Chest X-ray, AP view. Patient: 58 years old, sex M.
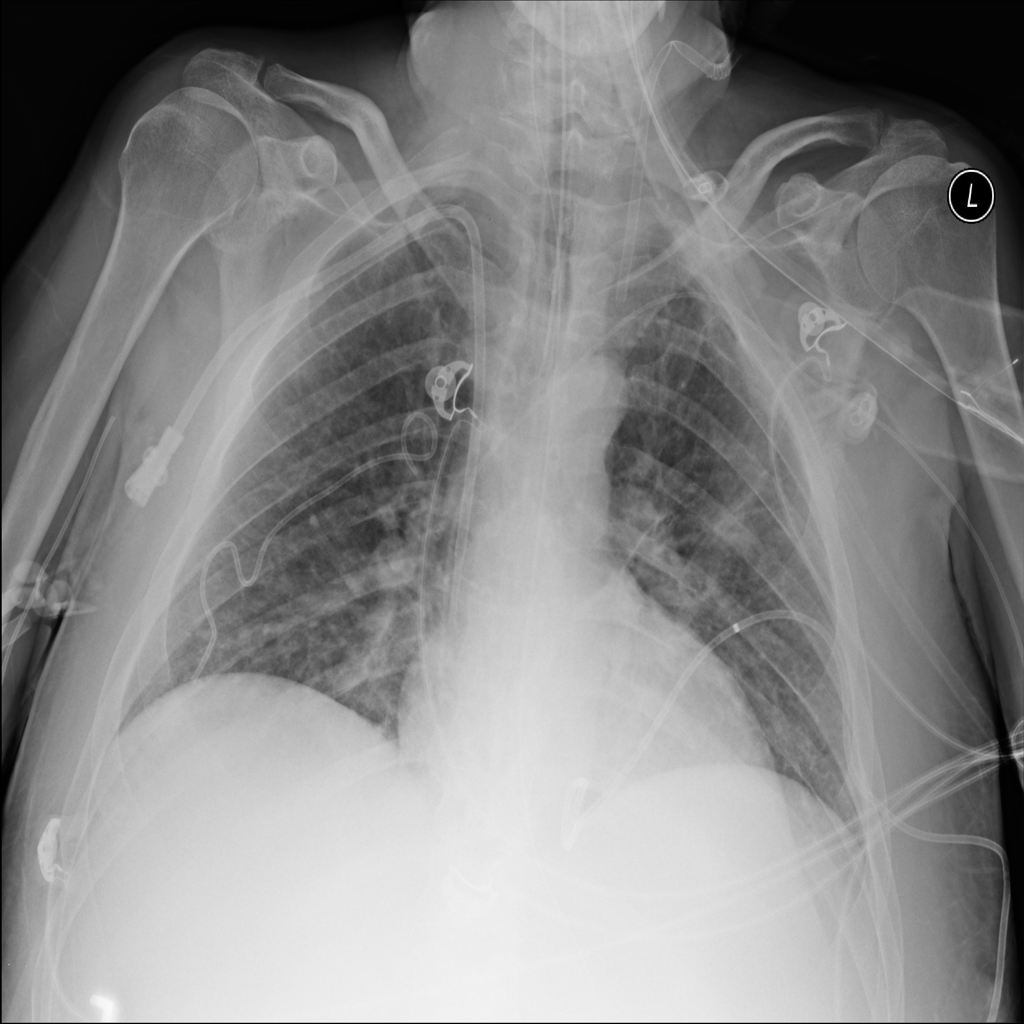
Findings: No Finding